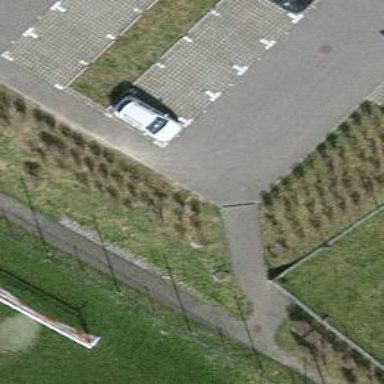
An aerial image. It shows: Parking aisle designated as service road.